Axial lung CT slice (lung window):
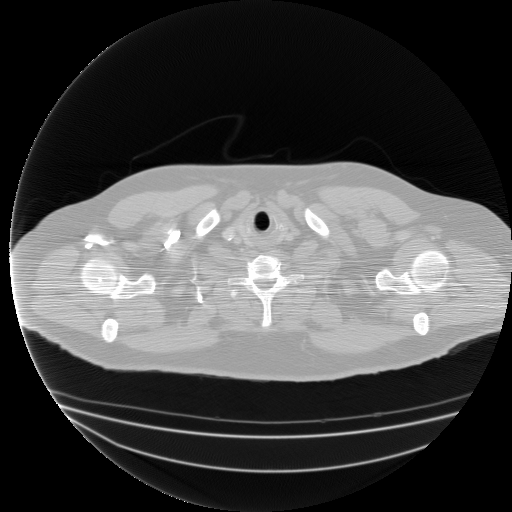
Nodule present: no